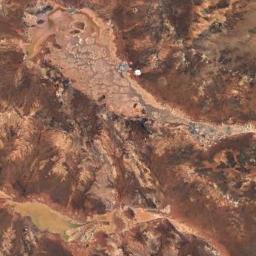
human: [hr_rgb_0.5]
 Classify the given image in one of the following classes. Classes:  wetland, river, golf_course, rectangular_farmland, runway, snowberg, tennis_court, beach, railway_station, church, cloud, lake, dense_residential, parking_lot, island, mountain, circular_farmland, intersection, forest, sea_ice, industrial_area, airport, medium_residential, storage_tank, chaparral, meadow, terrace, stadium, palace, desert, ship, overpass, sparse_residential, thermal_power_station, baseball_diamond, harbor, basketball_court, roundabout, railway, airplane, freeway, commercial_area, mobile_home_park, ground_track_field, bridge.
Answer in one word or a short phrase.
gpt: desert